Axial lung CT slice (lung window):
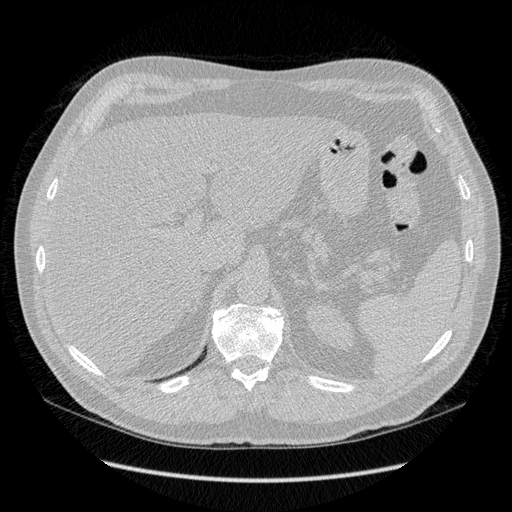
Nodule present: no